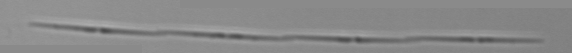
Label: Pseudo-nitzschia